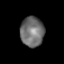
Tissue: lung
Cell type: Epithelial cells
Senescence score: 0.1968
Nuclear area (px): 694
Mean DAPI intensity: 109.775